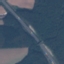
Land use / land cover: Highway